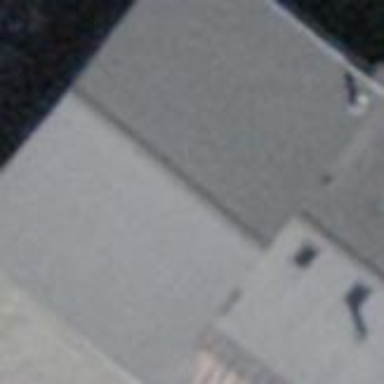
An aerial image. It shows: Building with tiled roof.